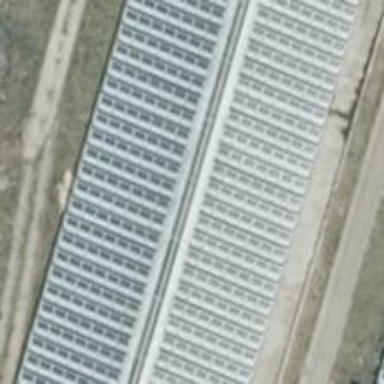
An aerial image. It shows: Small solar photovoltaic panel generator is producing electricity.